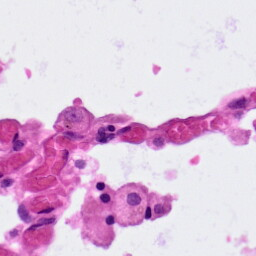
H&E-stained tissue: Lung